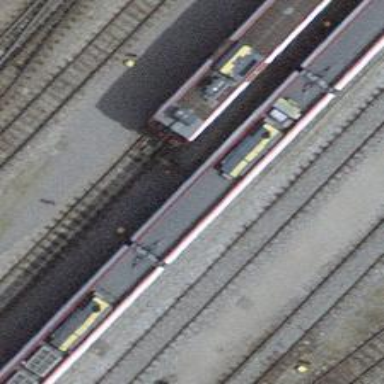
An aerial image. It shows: Railway switch.